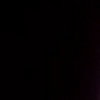
Label: space